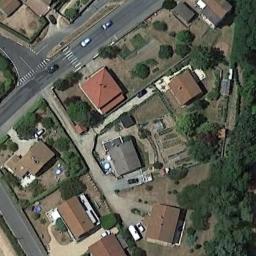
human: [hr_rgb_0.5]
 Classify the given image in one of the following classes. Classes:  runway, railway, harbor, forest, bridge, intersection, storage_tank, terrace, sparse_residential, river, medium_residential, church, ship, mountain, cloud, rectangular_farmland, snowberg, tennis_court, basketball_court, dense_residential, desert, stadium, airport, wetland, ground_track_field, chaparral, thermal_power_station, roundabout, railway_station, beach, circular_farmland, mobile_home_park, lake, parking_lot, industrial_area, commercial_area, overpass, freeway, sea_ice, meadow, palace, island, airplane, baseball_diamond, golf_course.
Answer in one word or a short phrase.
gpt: medium_residential